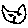
Label: cat